Question: See <URL>
'''
.feelo_table:hover .labels {
display:table-cell;
}
'''
In the above code the expected output is when I hover the middle table column , I need to popup the side columns, as a wing like projection sideways.
I am half way to it. I couldn't align the side columns properly.
Below is the expected output:

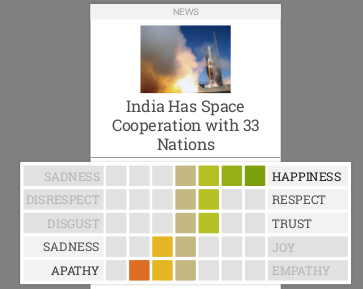
Answer: You could also implement transitions:
## Demo Fiddle
HTML
'''
<div class='table'>
<div class='row'>
<div class='cell'>
<div>HAPPINESS</div>
</div>
<div class='cell'></div>
<div class='cell'></div>
<div class='cell'></div>
<div class='cell'></div>
<div class='cell'></div>
<div class='cell'></div>
<div class='cell'></div>
<div class='cell'>
<div>SADNESS</div>
</div>
</div>
<div class='row'>
<div class='cell'>
<div>RESPECT</div>
</div>
<div class='cell'></div>
<div class='cell'></div>
<div class='cell'></div>
<div class='cell'></div>
<div class='cell'></div>
<div class='cell'></div>
<div class='cell'></div>
<div class='cell'>
<div>DISRESPECT</div>
</div>
</div>
<div class='row'>
<div class='cell'>
<div>TRUST</div>
</div>
<div class='cell'></div>
<div class='cell'></div>
<div class='cell'></div>
<div class='cell'></div>
<div class='cell'></div>
<div class='cell'></div>
<div class='cell'></div>
<div class='cell'>
<div>DISGUST</div>
</div>
</div>
<div class='row'>
<div class='cell'>
<div>JOY</div>
</div>
<div class='cell'></div>
<div class='cell'></div>
<div class='cell'></div>
<div class='cell'></div>
<div class='cell'></div>
<div class='cell'></div>
<div class='cell'></div>
<div class='cell'>
<div>SADNESS</div>
</div>
</div>
<div class='row'>
<div class='cell'>
<div>EMPATHY</div>
</div>
<div class='cell'></div>
<div class='cell'></div>
<div class='cell'></div>
<div class='cell'></div>
<div class='cell'></div>
<div class='cell'></div>
<div class='cell'></div>
<div class='cell'>
<div>APATHY</div>
</div>
</div>
</div>
'''
CSS
'''
body {
text-align:center;
}
.table {
display:table;
table-layout:fixed;
margin:0 auto;
}
.row {
display:table-row;
}
.cell {
display:table-cell;
width:30px;
height:30px;
background:#F2F2F2;
border:2px solid white;
position:relative;
}
.cell:first-child, .cell:last-child {
background:white;
width:200px;
}
.cell:first-child div, .cell:last-child div {
background:#e1e1e1;
max-width:0;
height:100%;
width:0;
transition:all 200ms ease-in;
position:absolute;
border-radius:5px;
overflow:hidden;
text-align:right;
line-height:30px;
}
.cell:first-child div {
right:0;
text-align:left;
}
.table:hover .cell:first-child div, .table:hover .cell:last-child div {
width:100%;
max-width:100%;
padding:0 10px;
}
.cell:nth-child(5), .cell:nth-child(5):hover {
background-color:#C4B782;
}
.cell:nth-child(4):hover {
background-color:#E5B623;
}
.cell:nth-child(3):hover {
background-color:#DD6E24;
}
.cell:nth-child(2):hover {
background-color:#C11616;
}
.cell:nth-child(6):hover {
background-color:#ABC12B;
}
.cell:nth-child(7):hover {
background-color:#86A31A;
}
.cell:nth-child(8):hover {
background-color:#638E04;
}
'''